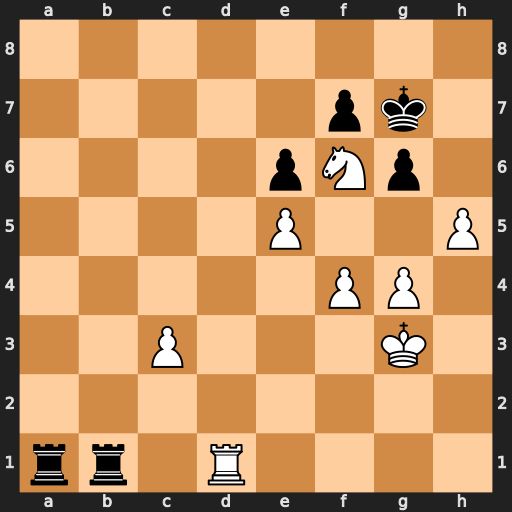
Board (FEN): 8/5pk1/4pNp1/4P2P/5PP1/2P3K1/8/rr1R4
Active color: w
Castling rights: -
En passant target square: -
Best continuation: Rd8 Rg1+ Kh4 Rh1+ Kg5